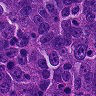
Metastatic tissue present: yes